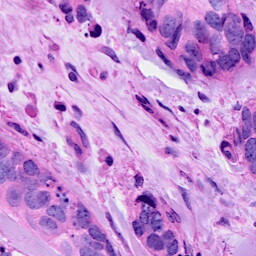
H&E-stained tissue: Breast